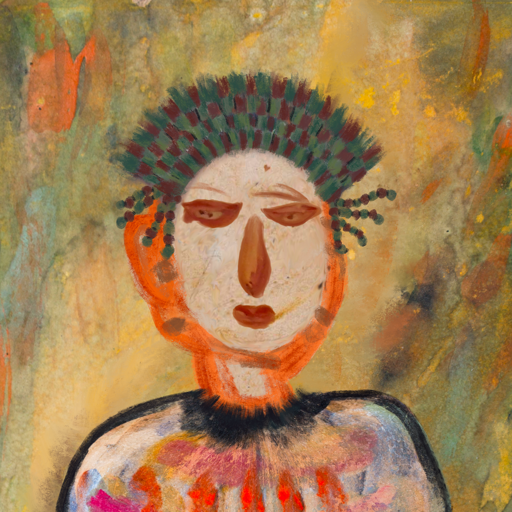
Background: Comrade, Head And Neck Front: Rupkatha, Face Front: Pious_Lady, Bust: Childish, Hair Front: Blank, Head Accessory: After_Raid_Crown, Second Necklace: Blank, Necklace: Blank, Baby: Blank